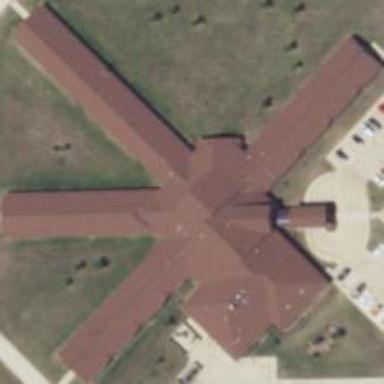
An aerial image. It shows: Nursing home building.